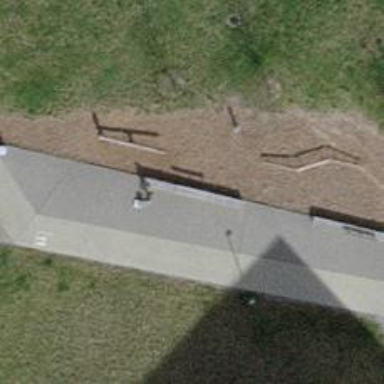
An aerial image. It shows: Bench.